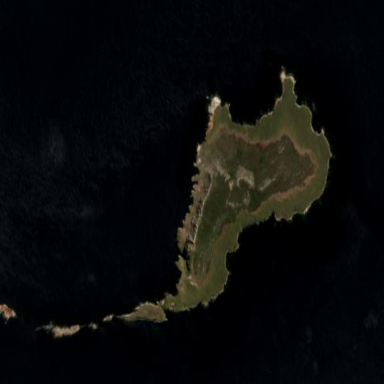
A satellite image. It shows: Island with natural coastline.